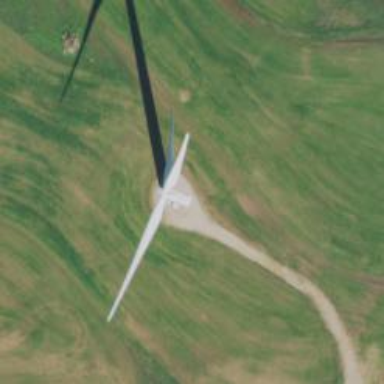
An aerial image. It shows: Wind generator powered by horizontal axis wind turbine.